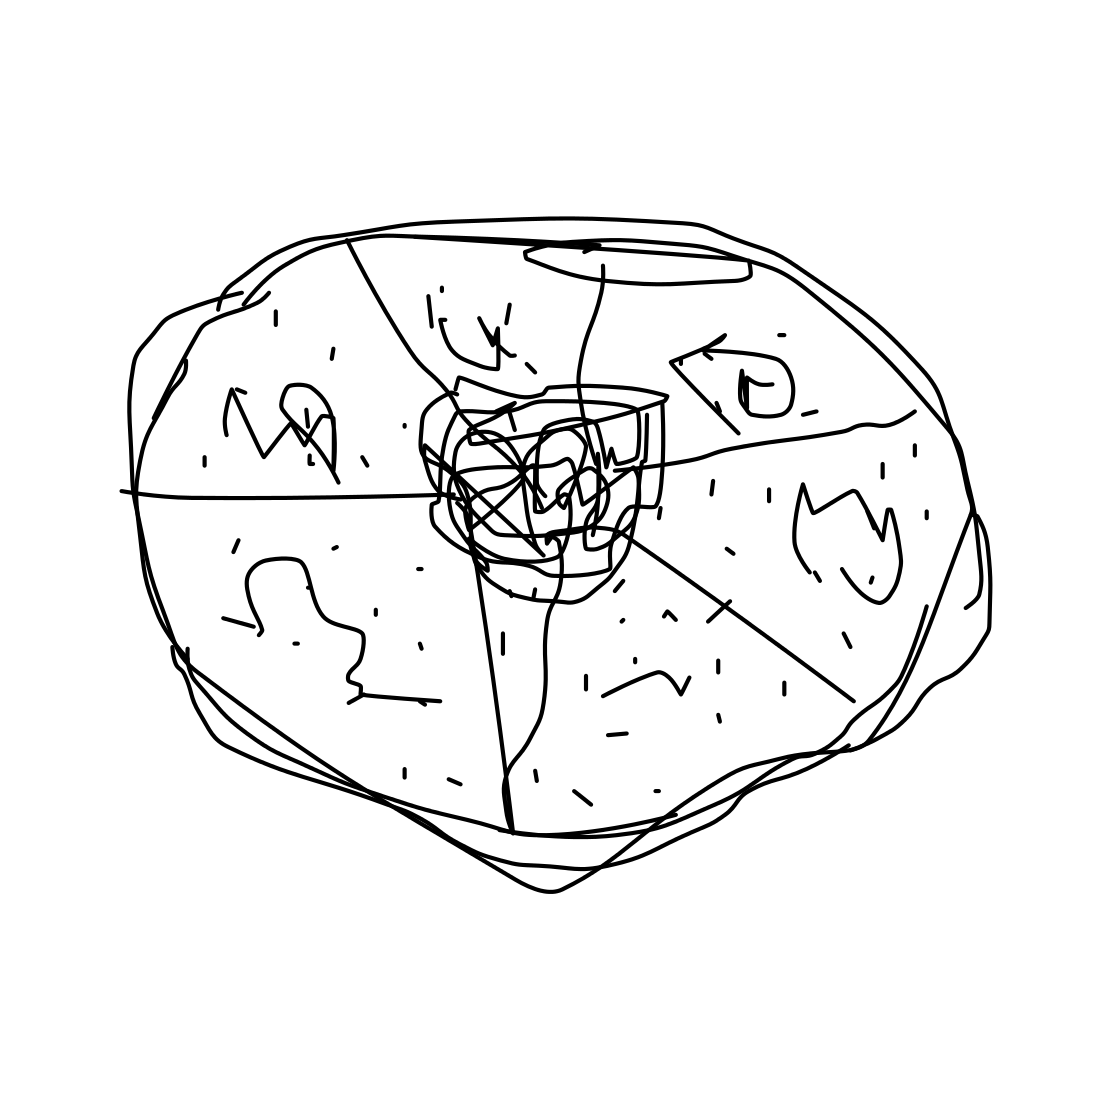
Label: pizza